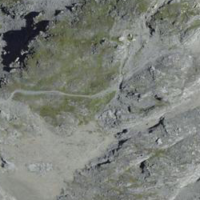
EUNIS habitat code: 48
Species observed at this site:
Silene acaulis
Androsace alpina